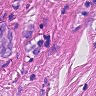
Metastatic tissue present: yes